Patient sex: M
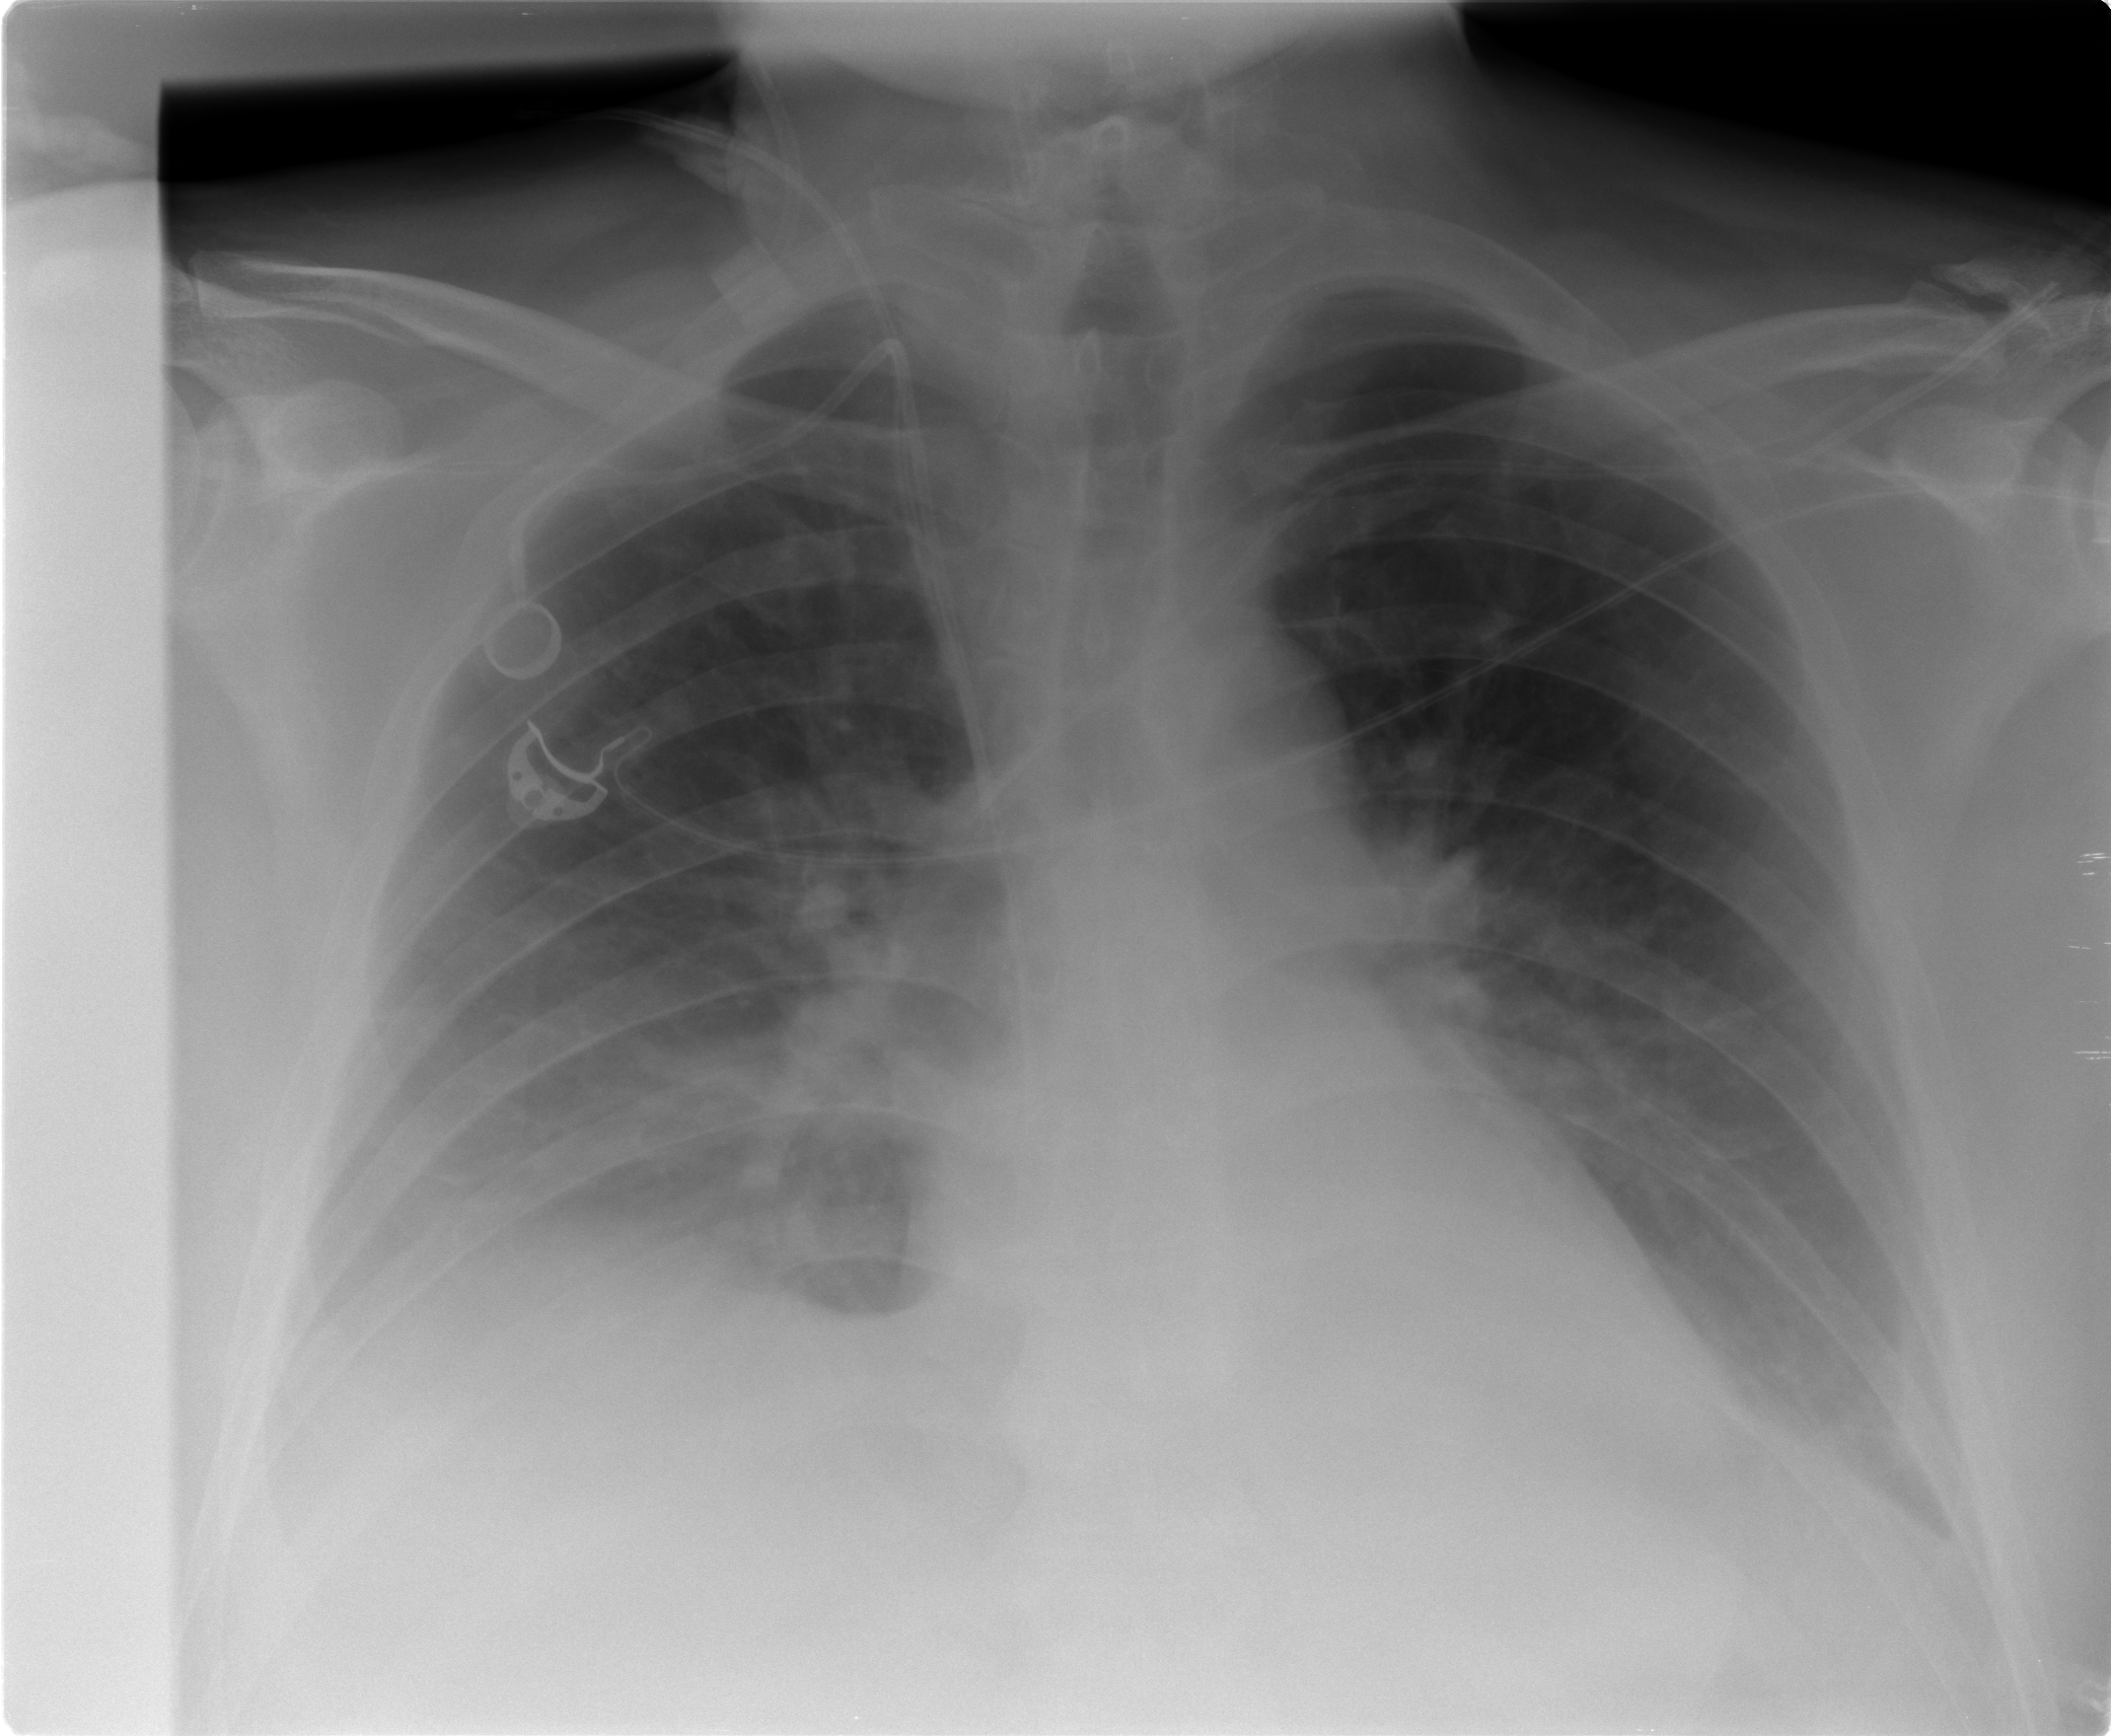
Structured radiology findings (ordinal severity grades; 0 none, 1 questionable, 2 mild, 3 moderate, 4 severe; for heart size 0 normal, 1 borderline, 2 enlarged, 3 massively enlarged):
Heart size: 1
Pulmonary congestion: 2
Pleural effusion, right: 2
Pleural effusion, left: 2
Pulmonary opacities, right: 0
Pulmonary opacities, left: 0
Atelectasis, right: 2
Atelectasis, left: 2